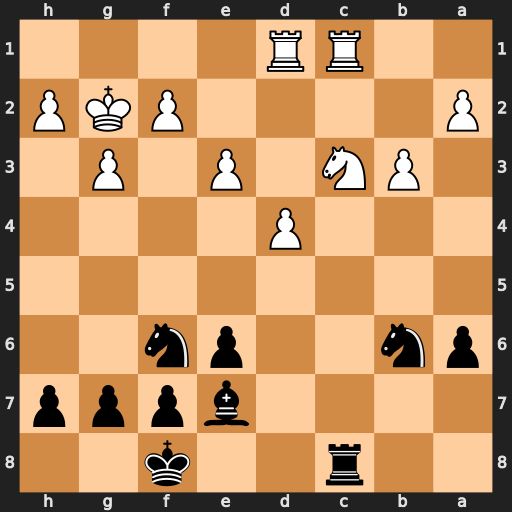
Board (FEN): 2r2k2/4bppp/pn2pn2/8/3P4/1PN1P1P1/P4PKP/2RR4
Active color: b
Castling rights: -
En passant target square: -
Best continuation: Ba3 Ne2 Bxc1